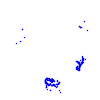
Particle: proton